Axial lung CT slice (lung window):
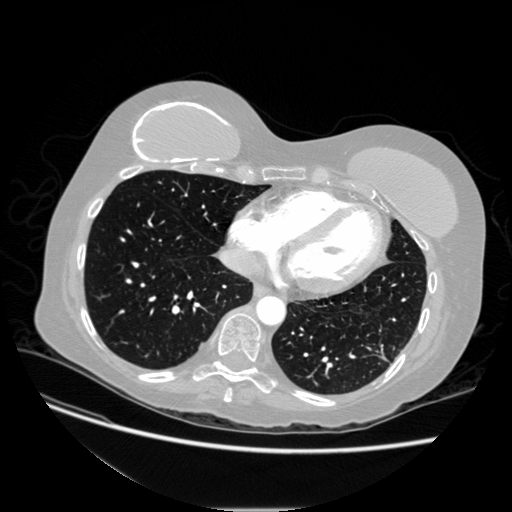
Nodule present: no